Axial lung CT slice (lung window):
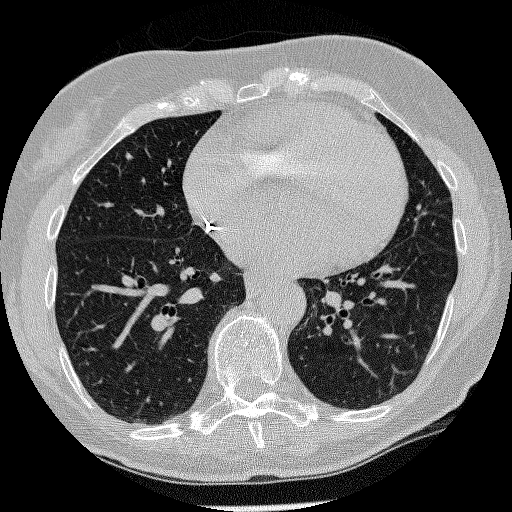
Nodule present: yes
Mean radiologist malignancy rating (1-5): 3.5